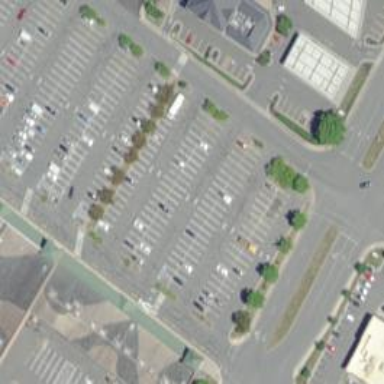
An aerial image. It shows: Retail building.